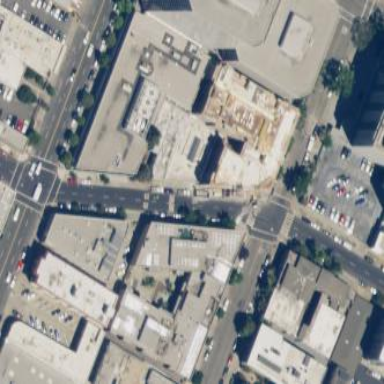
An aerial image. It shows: Part of building.